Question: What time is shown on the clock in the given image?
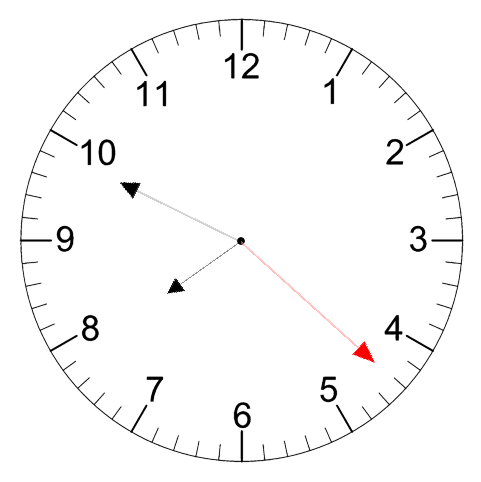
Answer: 07:49:22